Aerial crown-view tile of a tropical tree (Barro Colorado Island, Panama), acquired 20250414:
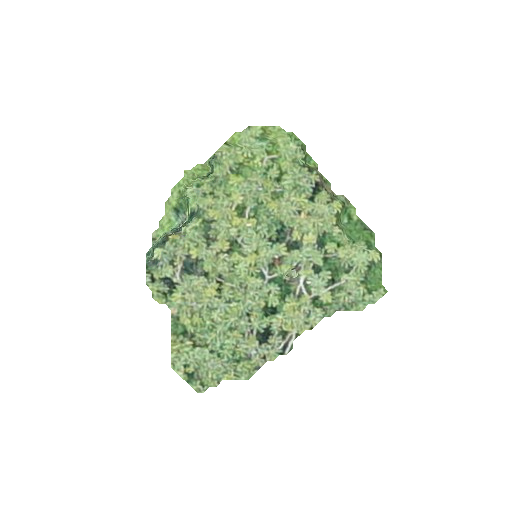
Species: Cecropia insignis
GBIF accepted scientific name: Cecropia insignis
Crown area: 59.851 m²